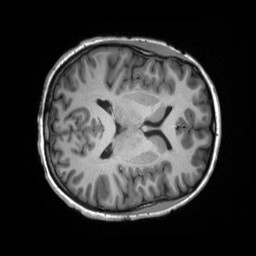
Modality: T1w
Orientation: axial
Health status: healthy
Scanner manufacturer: siemens
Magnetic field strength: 3 T
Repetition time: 2.3 s
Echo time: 0.00228 s